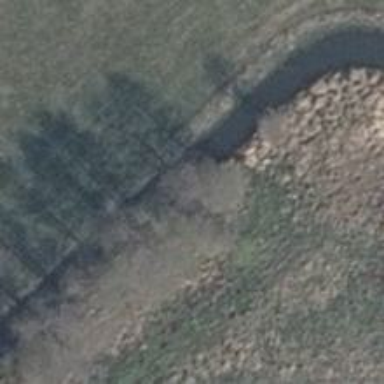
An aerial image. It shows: Row of trees in natural setting.